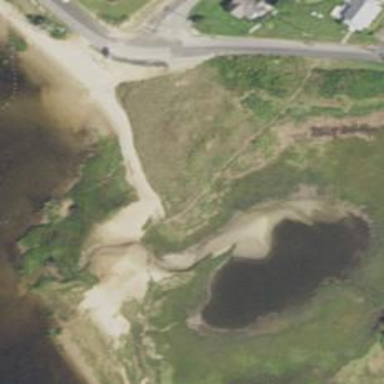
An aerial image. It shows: Scenic beach with natural beauty.